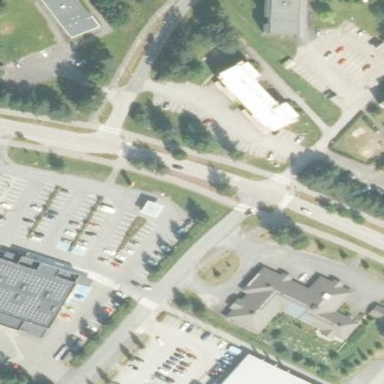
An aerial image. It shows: Retail area.